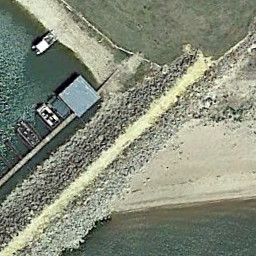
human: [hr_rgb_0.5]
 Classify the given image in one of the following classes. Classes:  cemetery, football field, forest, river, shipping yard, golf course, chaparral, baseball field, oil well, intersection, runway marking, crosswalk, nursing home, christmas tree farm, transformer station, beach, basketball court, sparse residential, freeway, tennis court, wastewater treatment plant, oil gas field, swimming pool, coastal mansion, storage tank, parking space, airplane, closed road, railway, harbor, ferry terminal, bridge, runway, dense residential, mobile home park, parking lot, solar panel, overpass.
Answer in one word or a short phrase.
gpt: ferry terminal